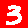
Digit: 3